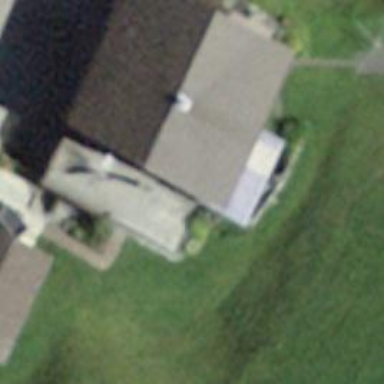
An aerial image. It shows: Building with ridge on the roof.